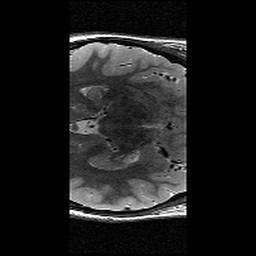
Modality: T2w
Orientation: axial
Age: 13
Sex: female
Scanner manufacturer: siemens
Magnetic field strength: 3 T
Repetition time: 9.23 s
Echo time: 0.067 s